Question: This is more of a junit logic question than anything else.
The scenario I have is below:
I have a standalone java application that consumes data from a web service and saves data from that service on the client(where the application is running) machine.
This data is saved in the form of XML and is then read by another application to render that content on a thick client UI.
The flow is depicted in the diagram below:

I wish to write unit tests for this flow but I fail to understand how to unit test the logic I have for consuming the webservices and then verifying that what was saved on the client's machine is correct.
Another piece of the puzzle is how to verify(unit test) what was rendered on the UI with the XML that was saved on the client's machine.
I understand that each junit has to be as small as possible and should test the underlying functionality independently.
The application will be hosted in a continuous integration environment like Hudson and would probably not provide rights to the application to write anything to that machine. This complicates matters further.
Any help would be appreciated.
In the above scenario, for the sake of simplicity, I have shown the standalone application and the thick client as separate but essentially they can be one application.
The thick client that reads the XML data to display is coded in javafx.
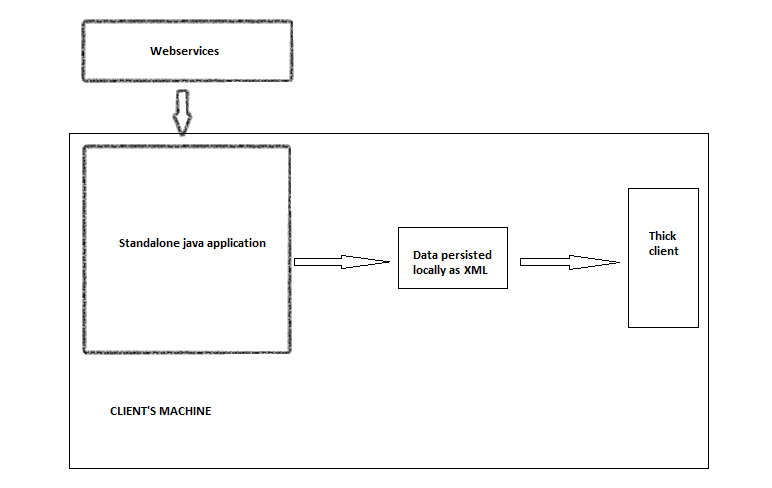
Answer: You didn't specify what will serve as UI? Will this be a GUI app or a web one ?
That has some impact on the general approach but just to give some hints I will share my experience. I did a lot gui apps using swing and that will be my baseline.
So the trend is to make your GUI as thin as possible and put there logic that is only responsible for displaying components. To achieve that you can use well known design patterns like Presentation Model( <URL>
Then you start testing your business logic. General guidelines are:
- - - -
I hope I helped. If not let me know if something is a bit fuzzy. It would be also good if you could give an example how would you like to tackle the problem and what are you concerns regarding your approach.
@Example
I don't have experience with JavaFx so I will try to show how I would do it in Swing.
This example assumes that you know what are mocks and what they are for.
First let's figure out what is the most important functionality in thin client. I would go for something like that. User opens xml file and app displays it in some form. (The form is not important it could be tree it could be a table or a grid whatever. Since it is view I don't care right now)
The basic scenario would be user selects a file, app opens that file and parses it and then the result is displayed. Let's call this scenario "Open Results".
First test:
'''
class OpenResultsShould{
@Test
public void loadResults() {
Data fake = mock (Data.class);
ViewInterface view = mock(ViewInterface.class); // mocking view
when(view.getFilename()).thenReturn("file.xml"); // we specify that when getFileName() method of view mock will be called "file.xml" string will be returned.
ApplicationModelInterface appModel = mock(ApplicationModelInterface.class); // mocking app model
when(appModel.getDataForView()).thenReturn(fake);
OpenResultsAction openResults = new OpenResultsAction( view, appModel );
openResults.actionPerformed(new ActionEvent());
verify(view).getFileName(); // checks that view.getFileName was called within actionPerdormed()
verify(appModel).load("file.xml"); // check that appModel.load( ) with file.xml as parameter was called within actionPerformed()
verify(appModel).getDataForView(); // similar to above
verify(view).loadDataFromModel( fake ); // finally I check if loadDataFromModel on view was called.
}
}
'''
The purpose of this test is to check if OpenResultsAction will do the job. Here we are not testing what is parsed and whether gui has the correct data. We tests if certain methods on certain objects were called. This tests also specifies a contract between action class, view and applicationModel. This is done via interfaces. So you can later provide concrete implementation which will be tested in next step.
Then I would provide implementation which I will skip to make this example as short as possible.
So what is next. Since gui is not going to be tested at all I would go for ApplicationModel tests. In first test we specified that applicationModelInterface should have method load(String filename); And we will test if concrete implementation of it.
'''
class ApplicationModelShould{
@Test
public void loadModelFromFile() {
XMLDocument xml = new XMLDocumentFake();
XMLFileLoader xFileLoader = mock(XMLFileLoader.class);
when(xFileLoader.load("file.xml").thenReturn( xml );
ApplicationModelInterface appModel = new ConcreteApplicationModel( new FileLoaderFake() );
appModel.load("plik.xml"); // it should call xFileLoader and then parse returned xml document.
doReturn(xml).when(xFileLoader).load("plik.xml"); // verifies if xFileLoader returned xml when appModel.load called it's load method.
Data expectedResult = populateExpectedResults();
assertEquals( appModel.getDataForView().equals( expectedResult ) );
}
}
'''
What is XMLDocument ? It stores content of xml file. It can be represented as vector of file lines. Our AppModelLoader will parse it to objects.
XFileLoader is another layer which allows me to get rid of file operations in my unit tests. Here it is mocked but in real app it should be replaced with somethind that will read in xml file and return XMLDocument. Data is a class that would be used to store parsed data. If content of xml is "<Person><name>Tom</name><age>34</age></Person> then Data would look like:
'''
class Data{
private Person person;
Data(Person person){ this.person = person; }
...
};
class Person{
private String name;
private int age;
.... setters, getters and constructors
}
'''
And that is basically it. Of course more tests are required like for example if view.getFileName() will return empty String in OpenResultsAction ( user hit cancel on JFileChooser ) then I need to verify if nothing else was called. If I would have all the classes tested then I would write GUI part and combine it.
Let me know if that makes sense.